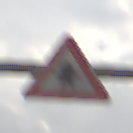
Verkehrszeichen: Vorfahrt
Umgebung: Outdoor, Nature
Tageszeit: MorningAfternoon
Wetter: Overcast
Licht: Natural
Jahreszeit: NotSpecified
Kontrast: LowContrast